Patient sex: M
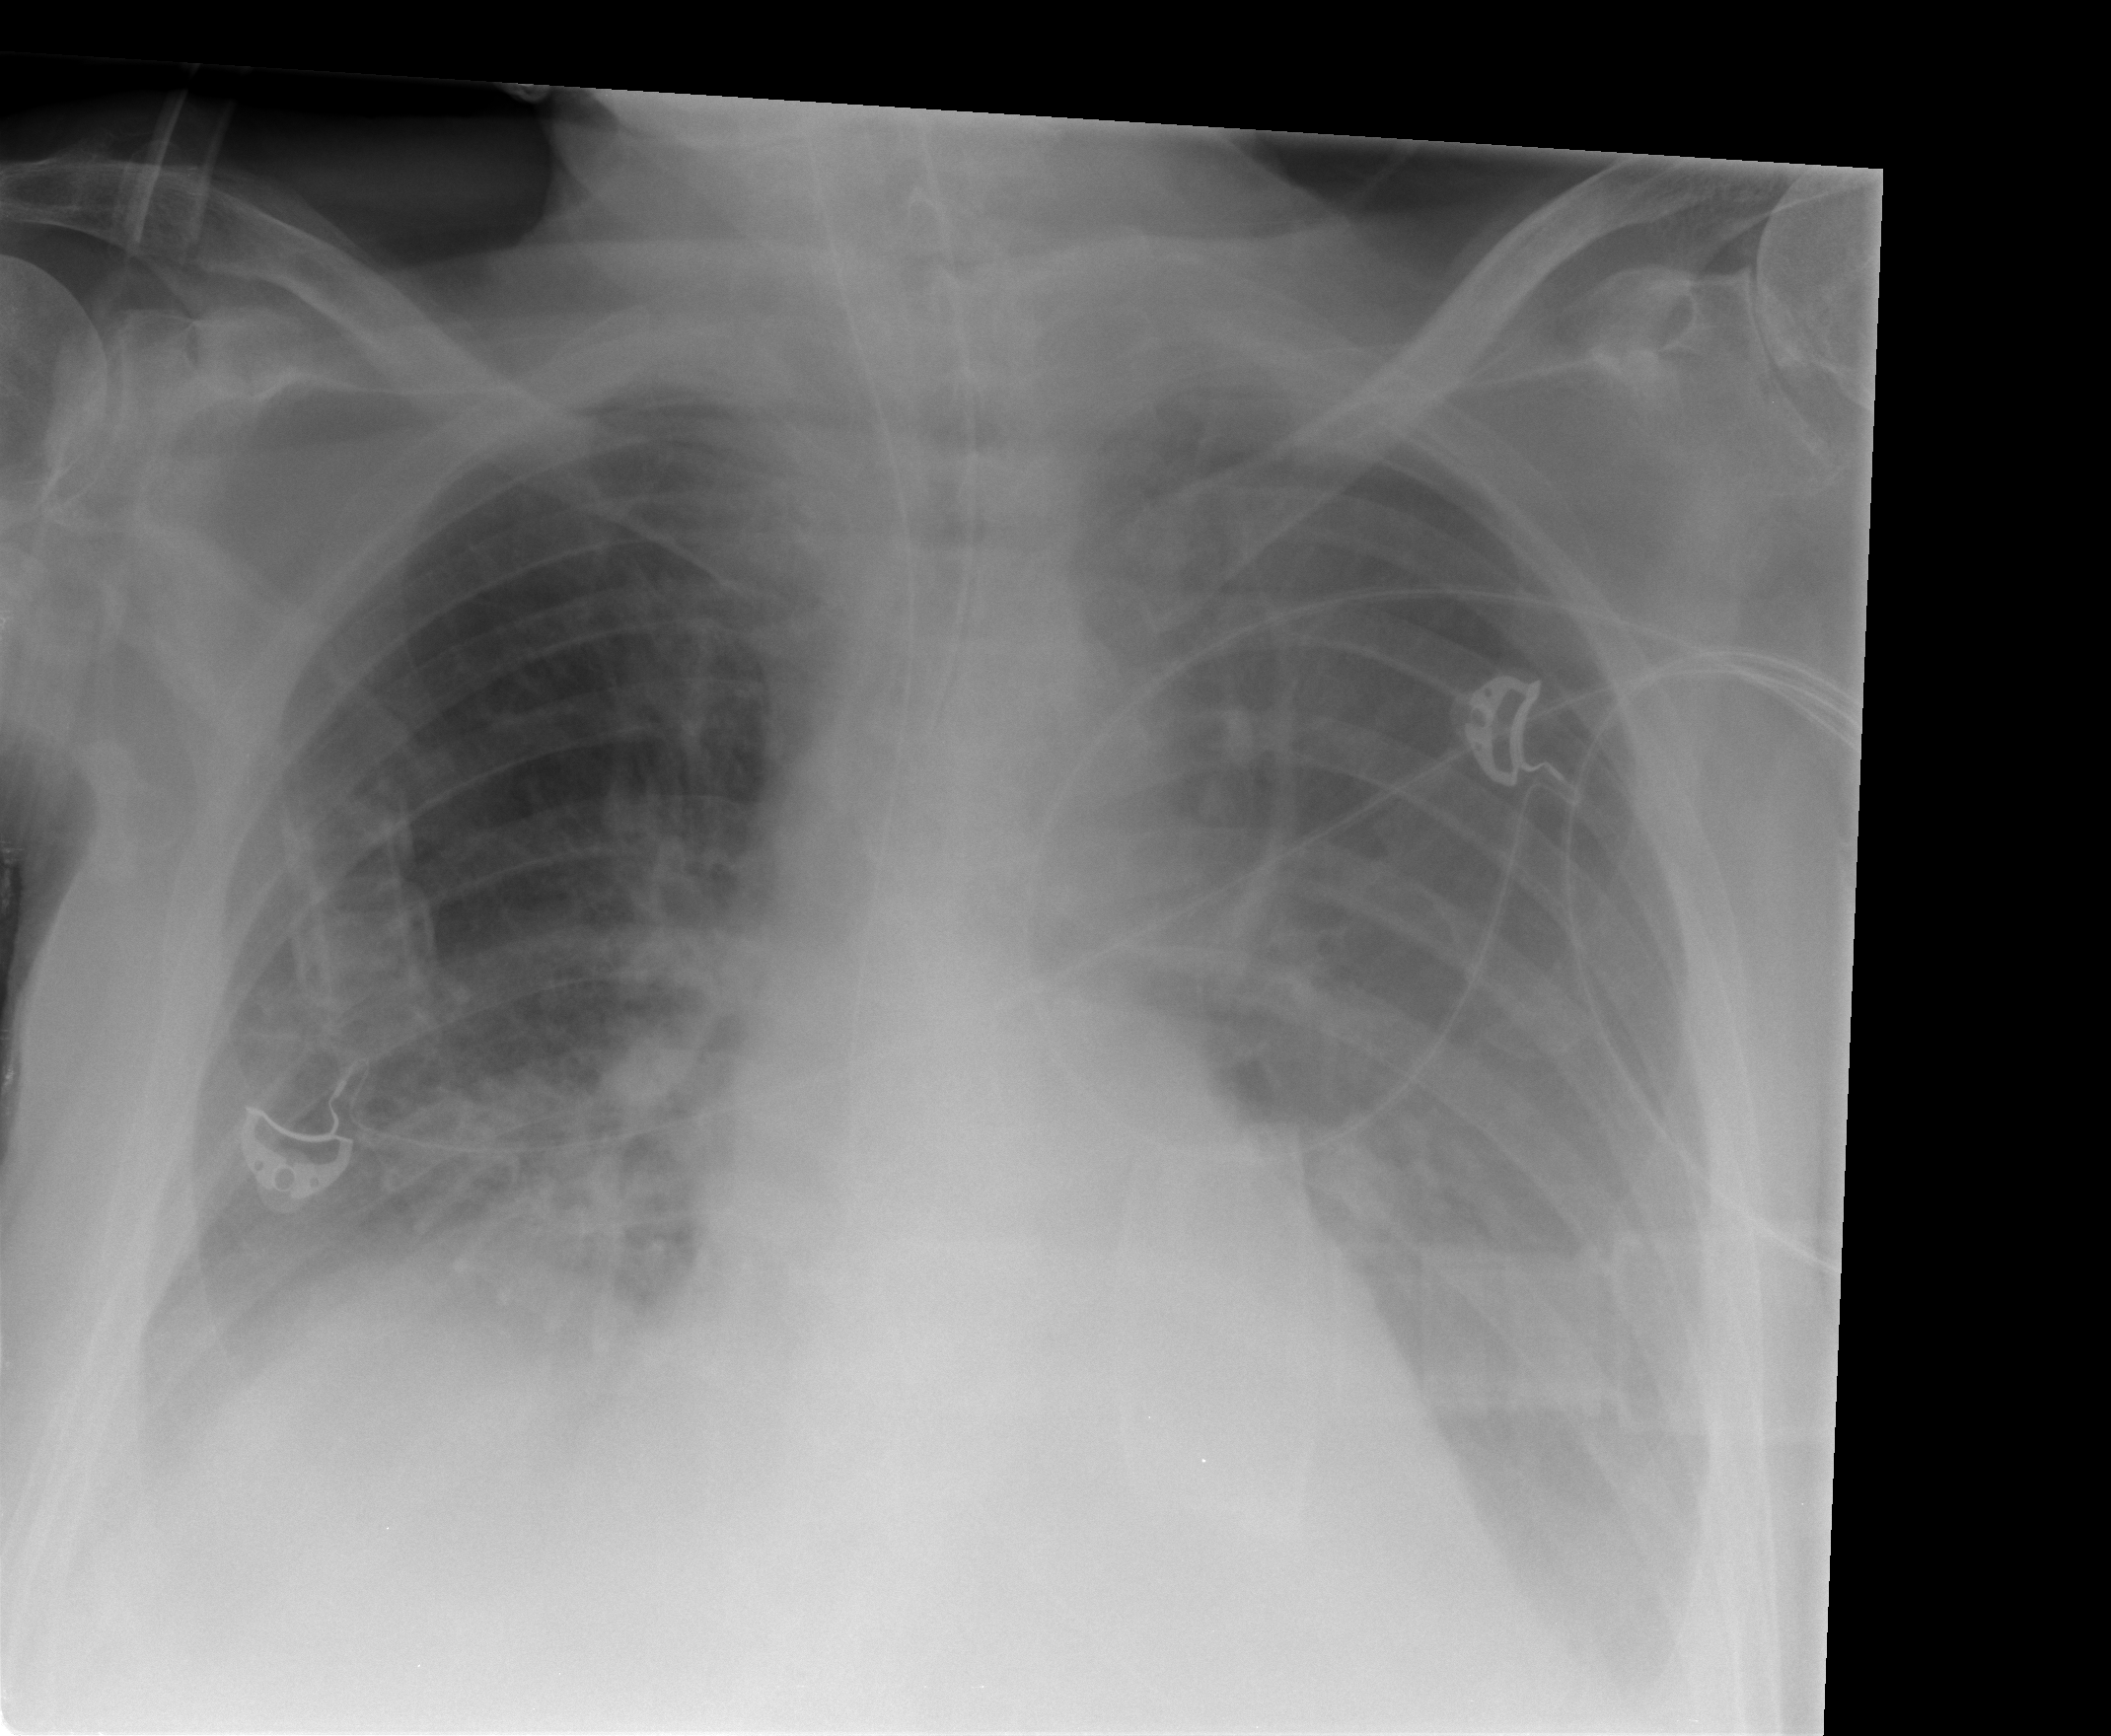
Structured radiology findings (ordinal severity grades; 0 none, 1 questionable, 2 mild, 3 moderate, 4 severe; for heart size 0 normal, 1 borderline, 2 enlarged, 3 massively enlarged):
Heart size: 0
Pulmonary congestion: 2
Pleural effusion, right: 2
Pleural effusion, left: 2
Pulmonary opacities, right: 2
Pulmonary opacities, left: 0
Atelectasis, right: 2
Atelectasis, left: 2